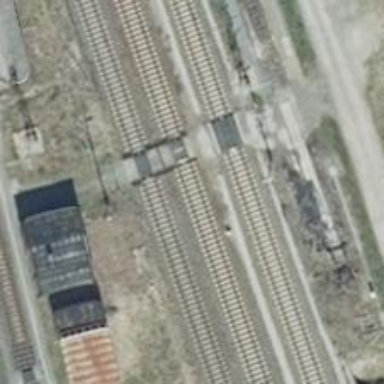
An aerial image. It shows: Railway crossing.